Question: this.DataWorkspace.UserData.users = is a WCF Ria table that exposes the list of registered users
this.DataWorkspace.SHowroomData.Employees has a field where we have inserted the username from the above Ria table (<URL>
I'm try to filter the customer records that are returned based on the store that the current user(employee) belongs to.
Here is the query and the error.

Thanks for any suggestions.
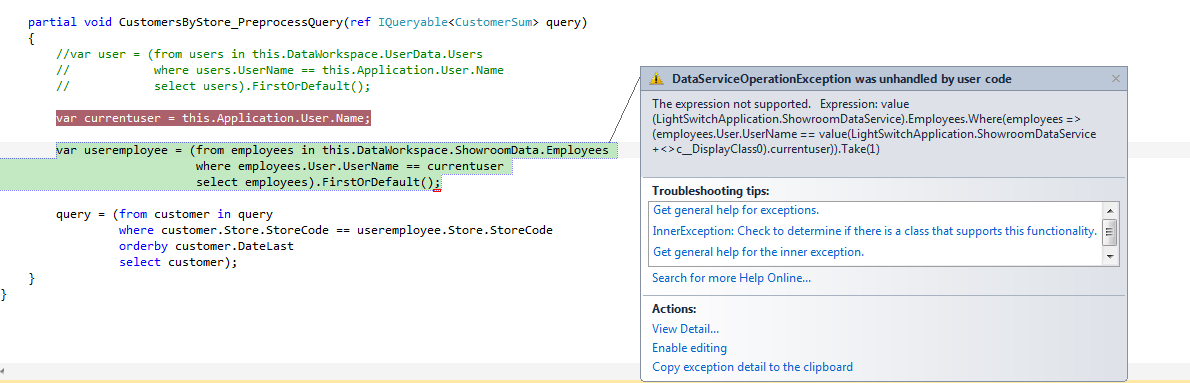
Answer: I don't think, in PreprocessQuery() you can make a direct call on the datasource. You have to design your query without any "intermediate" results. Everything you need in that query has to be passed to the method as a parameter.
So either, 1) you pass the employee-data of the current user to the method or his ID using a screen property that contains this information and is linked to the query-parameter
or 2) try to include the currentuser - employee selection into the "query = " line somehow, which should work, because stores and employees should have relation. You can address both, parent and child tables of any entity in LINQ to Entities.